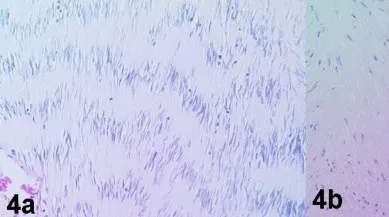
Photomicrograph showing a) cellular (Antoni A) and b) myxoid (Antoni B) areas (hematoxylin and eosin x40).
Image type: pathology (h&e)